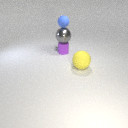
small blue rubber sphere above large gray metal sphere